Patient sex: M
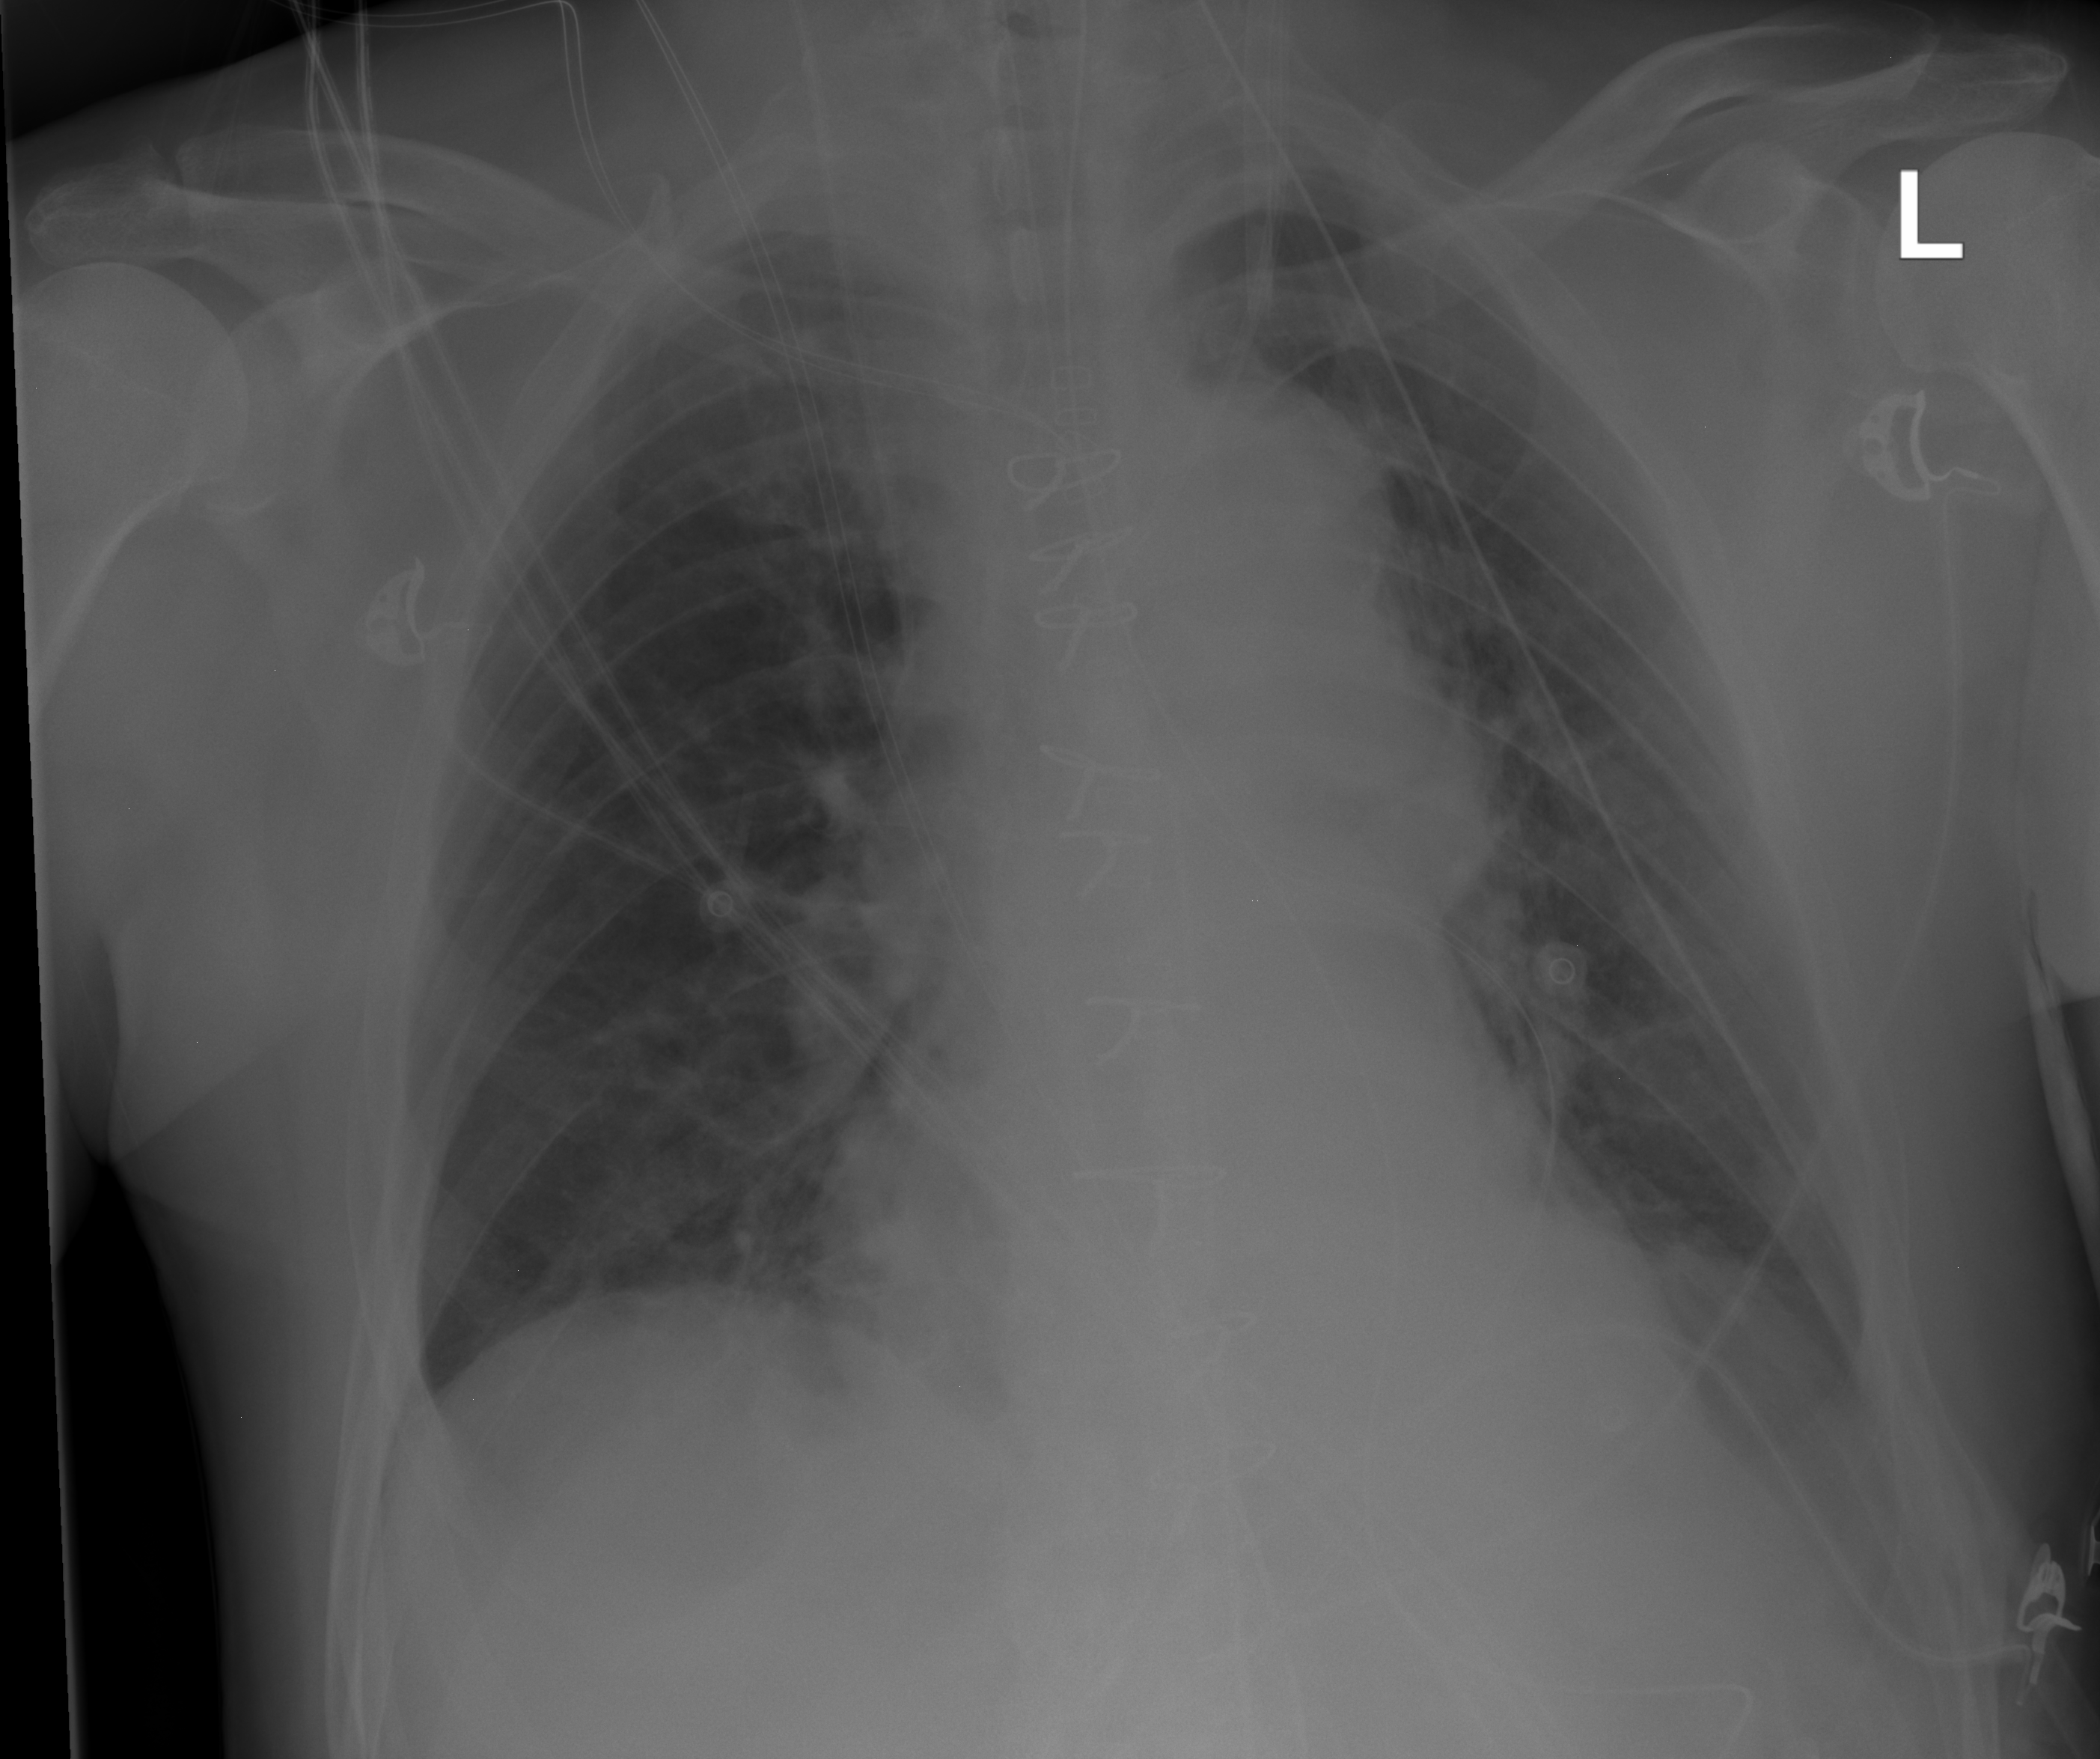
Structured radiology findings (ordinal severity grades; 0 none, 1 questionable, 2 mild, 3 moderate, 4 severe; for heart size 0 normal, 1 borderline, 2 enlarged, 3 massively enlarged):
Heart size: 1
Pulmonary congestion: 2
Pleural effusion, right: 0
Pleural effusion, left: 2
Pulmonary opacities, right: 0
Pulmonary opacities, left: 0
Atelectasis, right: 2
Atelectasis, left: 2